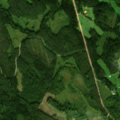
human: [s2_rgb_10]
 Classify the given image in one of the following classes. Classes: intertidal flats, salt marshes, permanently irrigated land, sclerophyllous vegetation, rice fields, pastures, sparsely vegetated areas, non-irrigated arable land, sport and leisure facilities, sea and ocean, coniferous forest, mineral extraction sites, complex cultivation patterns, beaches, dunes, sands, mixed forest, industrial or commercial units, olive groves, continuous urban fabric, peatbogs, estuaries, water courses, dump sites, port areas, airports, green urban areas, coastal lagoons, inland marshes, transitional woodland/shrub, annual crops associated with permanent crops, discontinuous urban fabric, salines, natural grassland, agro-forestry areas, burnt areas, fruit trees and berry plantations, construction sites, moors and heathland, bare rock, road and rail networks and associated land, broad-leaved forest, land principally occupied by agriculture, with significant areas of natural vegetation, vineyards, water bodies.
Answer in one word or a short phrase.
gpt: land principally occupied by agriculture, with significant areas of natural vegetation, mixed forest, transitional woodland/shrub